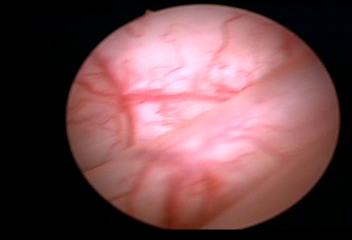
Modality: WLC
Class: Normal mucosa
Bladder cancer association: No